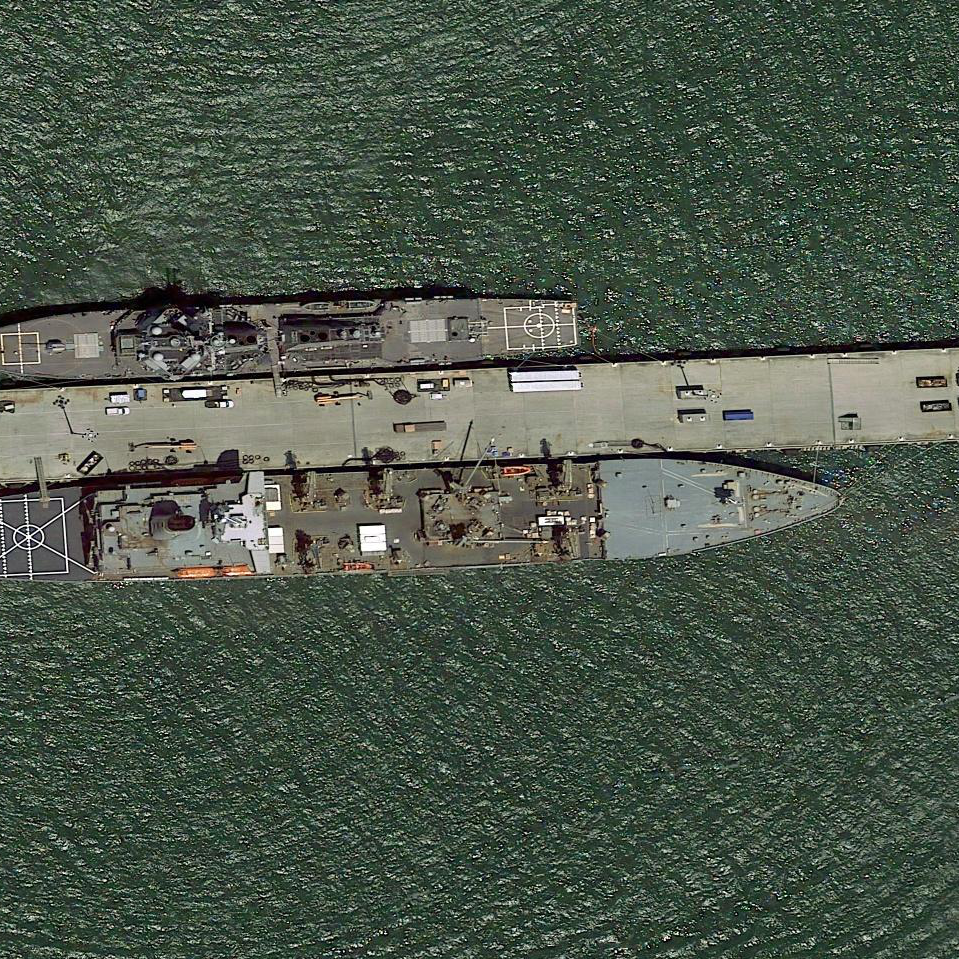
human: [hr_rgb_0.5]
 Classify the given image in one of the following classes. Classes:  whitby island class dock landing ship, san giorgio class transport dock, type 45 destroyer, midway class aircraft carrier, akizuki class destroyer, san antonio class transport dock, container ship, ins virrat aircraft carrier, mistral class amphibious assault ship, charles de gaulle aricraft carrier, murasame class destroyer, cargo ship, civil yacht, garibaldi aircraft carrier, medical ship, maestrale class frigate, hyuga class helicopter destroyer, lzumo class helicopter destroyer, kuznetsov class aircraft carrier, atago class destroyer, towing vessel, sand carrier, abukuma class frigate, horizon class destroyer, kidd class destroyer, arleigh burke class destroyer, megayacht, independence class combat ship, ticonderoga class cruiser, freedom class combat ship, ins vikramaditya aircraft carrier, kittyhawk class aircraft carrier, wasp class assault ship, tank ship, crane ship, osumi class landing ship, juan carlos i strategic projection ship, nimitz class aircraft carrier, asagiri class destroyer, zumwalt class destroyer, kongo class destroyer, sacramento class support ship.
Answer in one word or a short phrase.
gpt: Sacramento class support ship